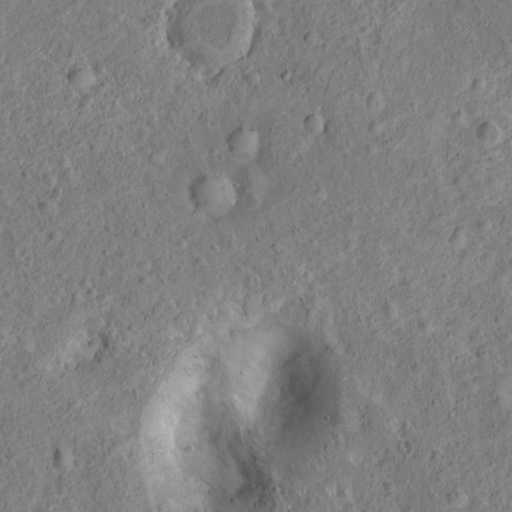
Objects detected: cone